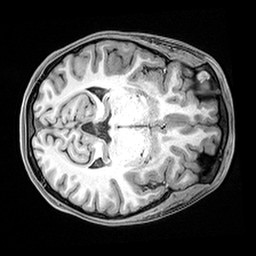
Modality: T1w
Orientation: axial
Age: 20
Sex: female
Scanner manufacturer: siemens
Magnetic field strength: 3 T
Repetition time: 2.4 s
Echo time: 0.00217 s